Question: I am dynamically creating several HtmlTableRows and adding cells to them, like so:
'''
HtmlTable dynamicTable = new HtmlTable();
. . .
// Create row 6
var row6 = new HtmlTableRow();
var cellLitCtrl_6 = new HtmlTableCell();
var cellTxtbx_6 = new HtmlTableCell();
row6.Cells.Add(cellLitCtrl_6);
row6.Cells.Add(cellTxtbx_6);
var mailStopStr = new Label
{
CssClass = "dplatypus-webform-field-label",
Text = "Mail Stop:"
};
cellLitCtrl_6.Controls.Add(mailStopStr);
boxMailStop = new TextBox
{
CssClass = "dplatypus-webform-field-input"
};
cellTxtbx_6.Controls.Add(boxMailStop);
dynamicTable.Rows.Add(row6);
// Create row 7
var row7 = new HtmlTableRow();
var cellCkbx_7 = new HtmlTableCell();
var cellLitCtrl_7 = new HtmlTableCell();
var cellTxtbx_7 = new HtmlTableCell();
row7.Cells.Add(cellCkbx_7);
row7.Cells.Add(cellLitCtrl_7);
row7.Cells.Add(cellTxtbx_7);
CheckBox ckbxEmployeeQ = new CheckBox
{
CssClass = "dplatypus-webform-field-input",
ID = "ckbxEmp",
};
ckbxEmployeeQ.Text = "Employee?";
cellCkbx_7.Controls.Add(ckbxEmployeeQ);
var SSNOrITINStr = new Label
{
CssClass = "dplatypus-webform-field-label",
Text = "ITIN:",
ID = "lblSSNOrITIN"
};
cellLitCtrl_7.Controls.Add(SSNOrITINStr);
boxSSNOrITIN = new TextBox
{
CssClass = "dplatypus-webform-field-input",
ID = "txtbxSSNOrITIN",
Width = 80,
MaxLength = 12
};
cellTxtbx_7.Controls.Add(boxSSNOrITIN);
dynamicTable.Rows.Add(row7);
'''
This code produces what you see here:

But I want the textbox (the yellow one) to be snug up against its label ("SSN" in the screamshot, but it can also be "ITIN" depending on the state of the "Employee?" checkbox).
So what we have here is an HtmlTableRow with two elements (the "Mail Stop:" label and its "associated" Textbox) and another HtmlTableRow with three elements (the checkbox, label, and textbox).
The second HtmlTableRow is obviously taking its layout cue from the one above (aligning cells to to the same X coordinate value), but why? And how can I circumvent that? I want the second row to look like this:
'''
|_| Employee? SSN |___________|
'''
...not like this:
'''
|_| Employee? SSN |___________|
'''
How can I "snug up" the label ("SSN") and the following Textbox?
I tried putting the label and textbox in the same HtmlTableCell, but it blew up at runtime when I tried to add two Controls to a single HtmlTableCell.
For the most part, it's nice that the supposedly "independent" HtmlTableRows horizontally line up with each other, but I don't know why/how they do that, nor how to bypass that usually-desirable feature.
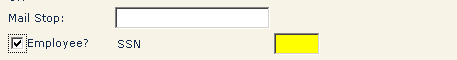
Answer: HtmlTableCell seems to have a ColSpan property. You may try setting that on the other rows to format it the way you would like:
<URL>